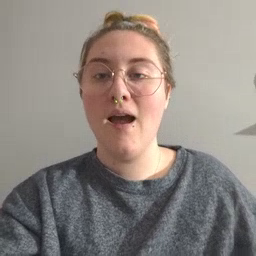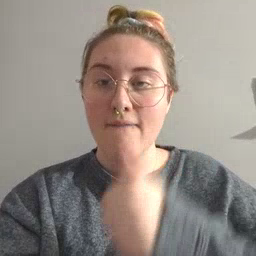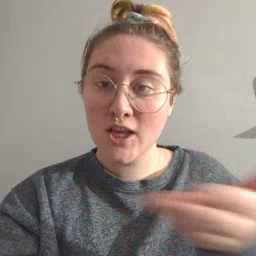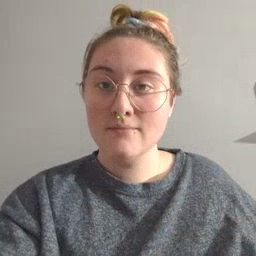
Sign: every